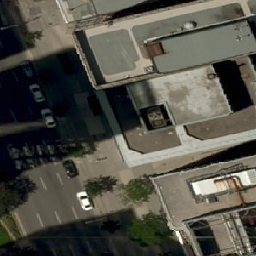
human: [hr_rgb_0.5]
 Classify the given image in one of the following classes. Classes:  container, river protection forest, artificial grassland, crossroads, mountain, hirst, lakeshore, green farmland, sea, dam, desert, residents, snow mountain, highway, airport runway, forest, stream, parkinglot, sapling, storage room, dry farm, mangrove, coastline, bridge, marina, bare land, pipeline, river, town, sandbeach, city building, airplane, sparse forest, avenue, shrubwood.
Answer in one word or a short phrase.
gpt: city building